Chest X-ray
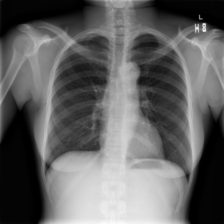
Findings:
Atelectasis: negative
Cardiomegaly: negative
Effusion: negative
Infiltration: negative
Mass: negative
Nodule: negative
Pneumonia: negative
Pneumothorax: negative
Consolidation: negative
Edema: negative
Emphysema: negative
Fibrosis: negative
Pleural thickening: negative
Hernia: negative